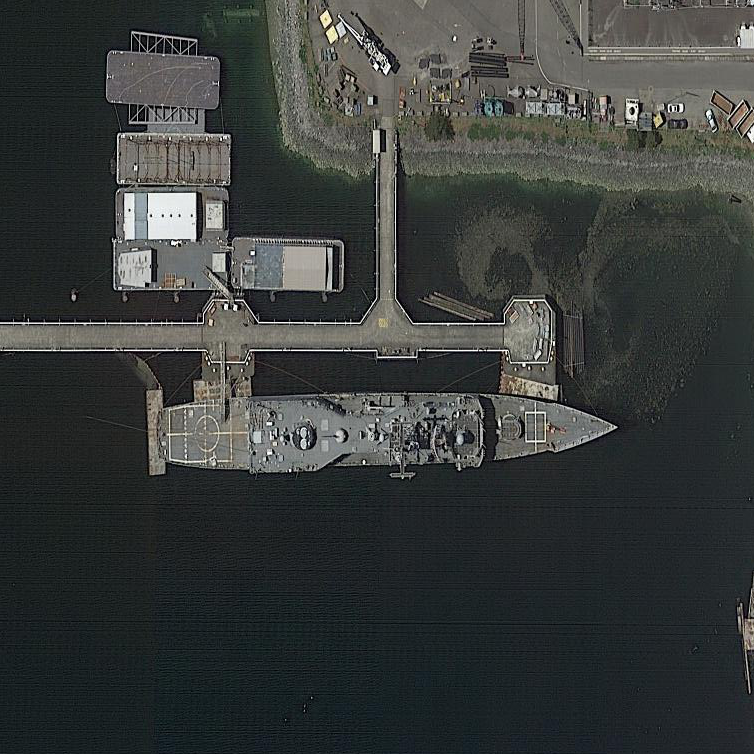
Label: cruiser